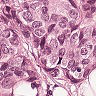
Metastatic tissue present: yes